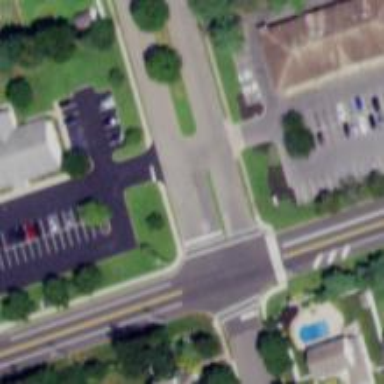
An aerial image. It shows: Asphalt footway with uncontrolled crossing marked with lines.